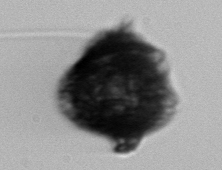
Label: Gonyaulax